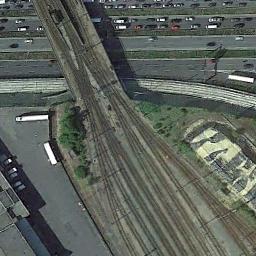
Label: railway_station